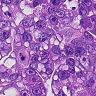
Metastatic tissue present: yes